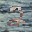
Label: 2